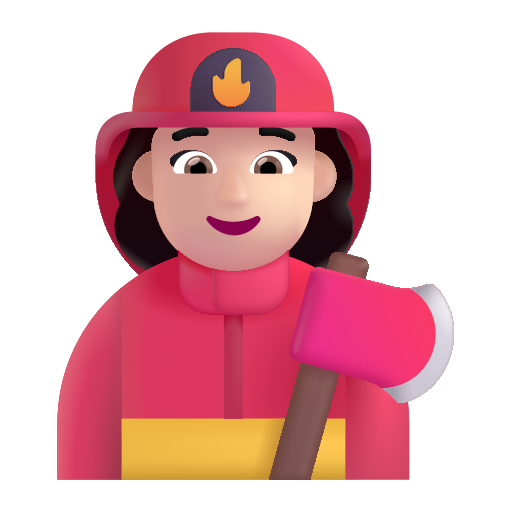
woman firefighter color light